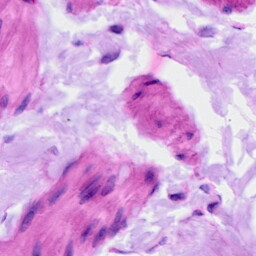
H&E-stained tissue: Ovarian